【题型】解答题　【知识点】平面几何　【难度】easy
如果正方形的一边落在三角形的一边上，其余两个顶点分别在三角形的另外两条边上，则这样的正方形叫做三角形的内接正方形。

\vspace{1em}

【问题探究】

（1）如图①，在 \(\triangle ABC\) 中，\(BC = a\)，\(BC\) 边上的高 \(AD = h_a\)，\(EFGH\) 是 \(\triangle ABC\) 的内接正方形，设正方形 \(EFGH\) 的边长是 \(x\)，求证：\(x = \dfrac{ah_a}{a + h_a}\)。

（2）在 \(\text{Rt}\triangle ABC\) 中，\(AB = 4\)，\(AC = 3\)，\(\angle BAC = 90^\circ\)，请在图②，图③中分别画出可能的内接正方形，并根据计算回答哪个内接正方形的面积最大。

（3）在锐角 \(\triangle ABC\) 中，\(BC = a\)，\(AC = b\)，\(AB = c\)，且 \(a < b < c\)，请问这个三角形的内接正方形中哪个面积最大？并说明理由。
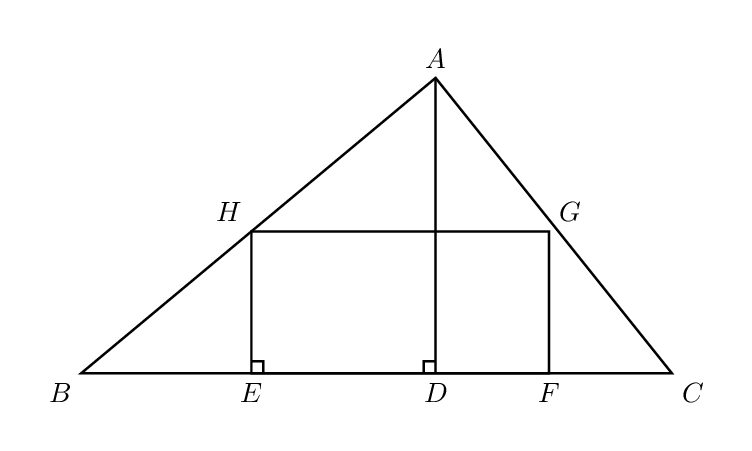
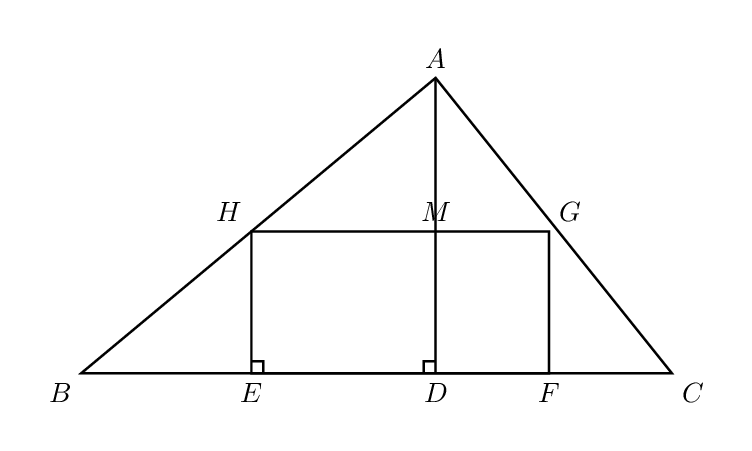
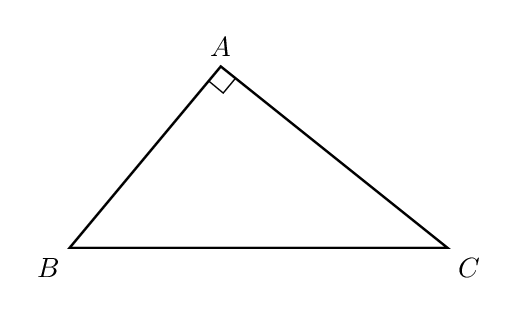
【解答】
【答案】（1）见详解 （2）见详解 （3）见详解

\vspace{1em}

【分析】（1）由 \(HG \parallel BC\)，可得 \(\triangle AHG \sim \triangle ABC\)，再根据相似三角形对应高的比等于相似比，求出结果；

（2）问哪个内接正方形的面积最大，即看哪个内接正方形的边长最长，由（1）可知结果；

（3）正方形的一边落在三角形的最短一边上的内接正方形的面积最大。

\vspace{1em}

【详解】解：（1）\(\because EFGH\) 是 \(\triangle ABC\) 的内接正方形，
\[
\therefore HG \parallel BC,
\]
\[
\therefore \triangle AHG \sim \triangle ABC,
\]
\[
\therefore AM: AD = HG: BC,
\]
\[
\therefore (h_a - x): h_a = x: a,
\]
则 \(a(h_a - x) = h_a x\)，
即 \(a h_a - a x = h_a x\)，
故 \((a + h_a)x = a h_a\)，
\[
\therefore x = \dfrac{a h_a}{a + h_a}.
\]

（2）根据（1）的结果，

当图②的情况，\(BC = \sqrt{AB^2 + AC^2} = 5\)，

由等面积法，得 \(\dfrac{1}{2}AB \times AC = \dfrac{1}{2}AD \times BC\)，

即 \(AD = \dfrac{AB \times AC}{BC} = \dfrac{12}{5}\)。
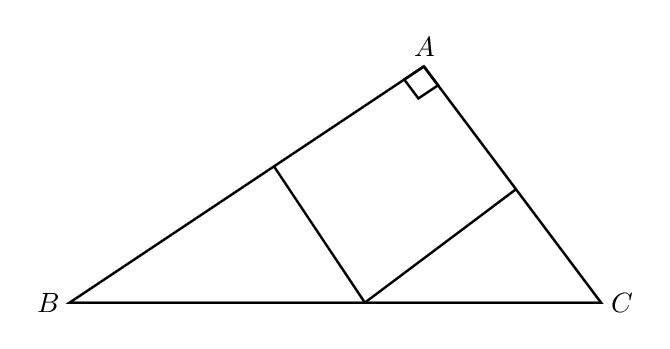
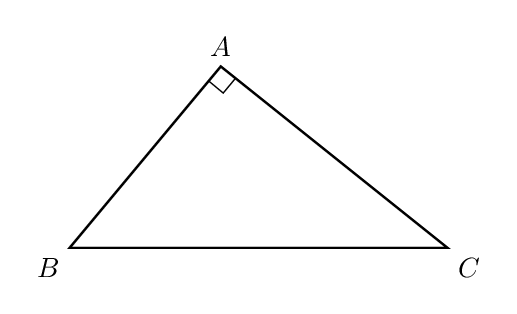